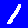
Digit: 1